Question: I am trying to create a circular indicator for my TableViewCell similar to the one in the Apple Mail app when the email is marked as unread.

I have the following code:
'''
var Indicator = CAShapeLayer()
var IndicatorSize: CGFloat = 10
// standard blue color
let blueColor = UIColor(red: 0, green: 122.0/255.0, blue:1.0, alpha:1)
// create circular CAShapeLayer
Indicator.bounds = CGRect(x:0, y:0, width:IndicatorSize, height:IndicatorSize)
Indicator.position = CGPoint(x: 10, y: 10)
Indicator.cornerRadius = Indicator.frame.size.width/2
// add as cell sublayer
cell.layer.addSublayer(Indicator)
'''
While this seems to do the job, the circle doesn't feel as smooth as the one in the mail app, the corners look pixelated almost. I'm not sure if this is because I am using CAShapeLayer. I would like to know if there are better alternatives.
Also can I make this an object of the cell as opposed to just a layer so that I can call it using cell.Indicator?
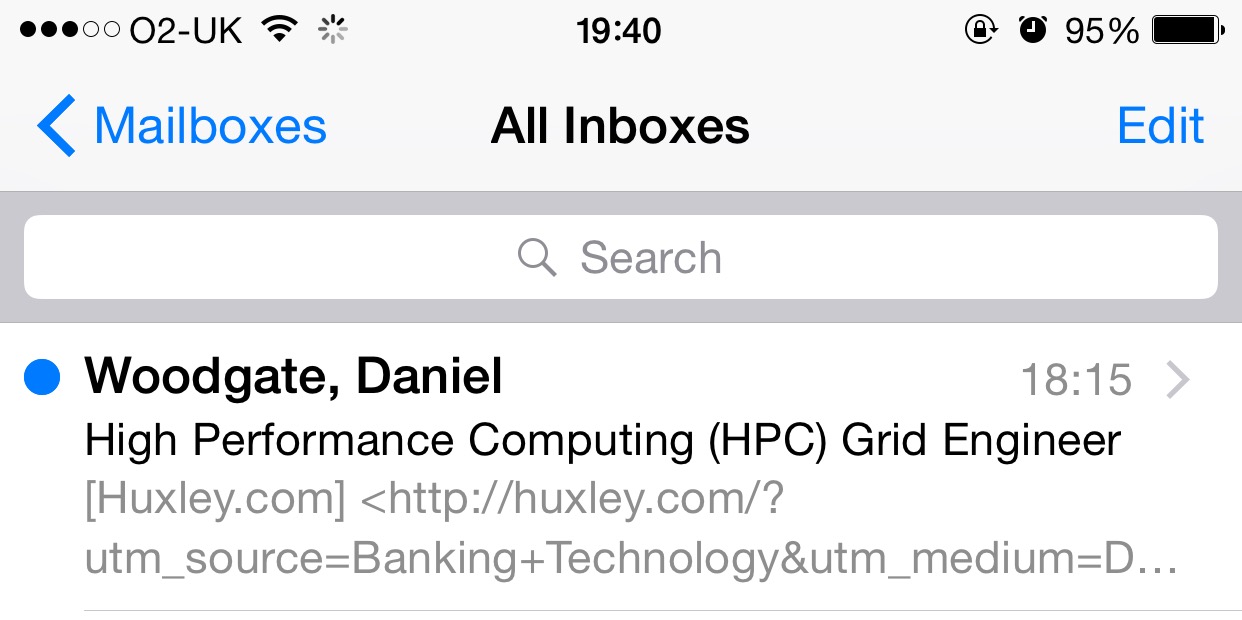
Answer: '''
class CircleView: UIView {
override func drawRect(rect: CGRect) {
let context = UIGraphicsGetCurrentContext()
self.tintColor.setFill()
CGContextFillEllipseInRect(context, rect)
}
}
'''